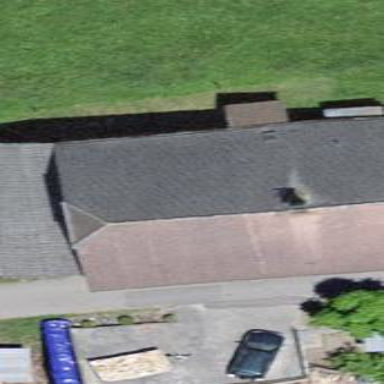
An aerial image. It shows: Farm building with half-hipped roof shape.